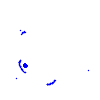
Particle: electron